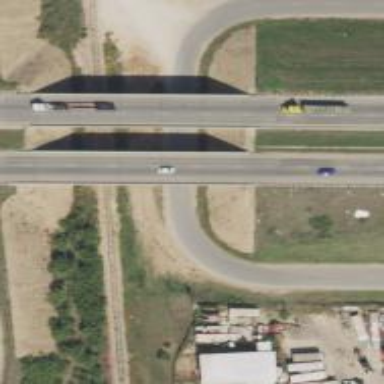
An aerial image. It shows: Motorway bridge.